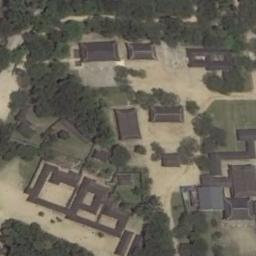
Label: palace